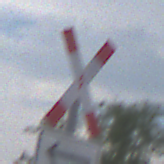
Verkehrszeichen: Andreaskreuz
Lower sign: RichtungsangabeDurchPfeile1
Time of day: Midday
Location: Outdoor (RoadRail)
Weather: PartlyCloudy
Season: NotSpecified
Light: Natural